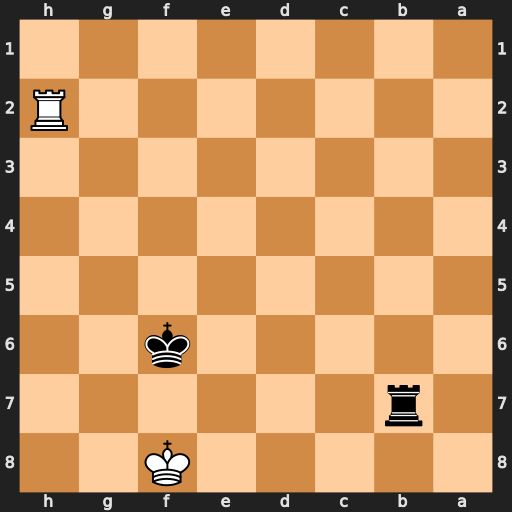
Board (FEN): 5K2/1r6/5k2/8/8/8/7R/8
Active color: b
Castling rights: -
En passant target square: -
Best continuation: Rb8#